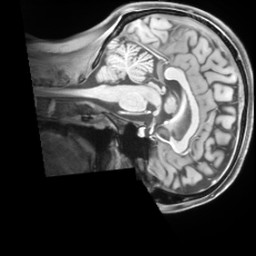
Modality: T1w
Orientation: sagittal